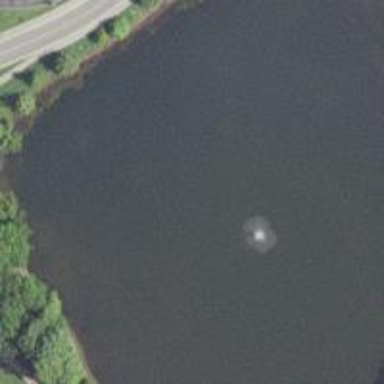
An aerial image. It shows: Pond in natural setting.